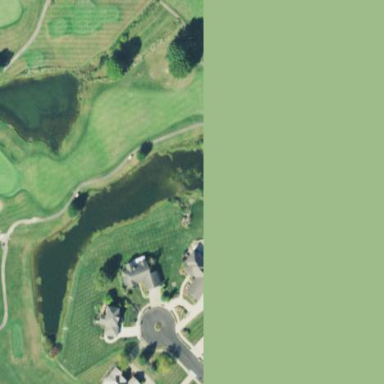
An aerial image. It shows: Grassy golf fairway.